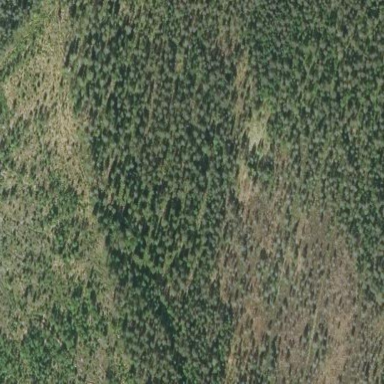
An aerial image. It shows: Woodland consisting mainly of needle-leaved trees.